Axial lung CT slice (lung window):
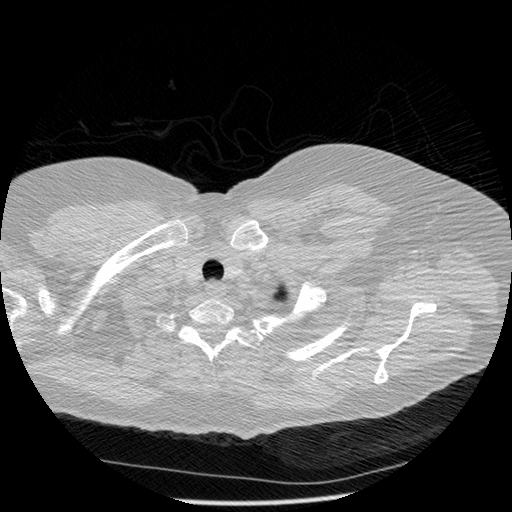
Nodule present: no